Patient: sex F, age 76
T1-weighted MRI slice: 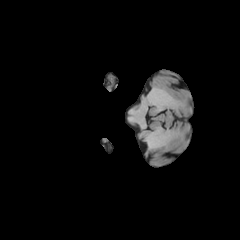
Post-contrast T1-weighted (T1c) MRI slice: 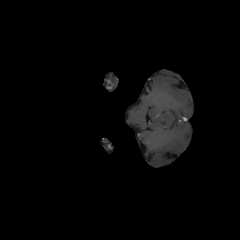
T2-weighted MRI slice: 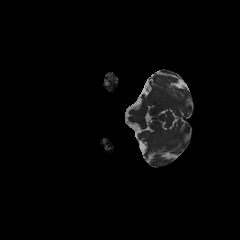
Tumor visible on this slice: no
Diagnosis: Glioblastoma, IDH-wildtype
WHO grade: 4